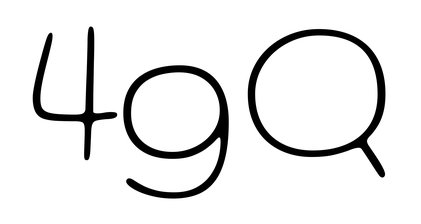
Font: Gluten_Thin